Field crop: maize
Growth stage: 1
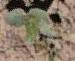
Species: datura